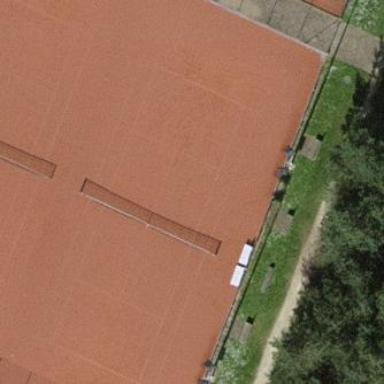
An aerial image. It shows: Tennis court on pitch designated for leisure land.